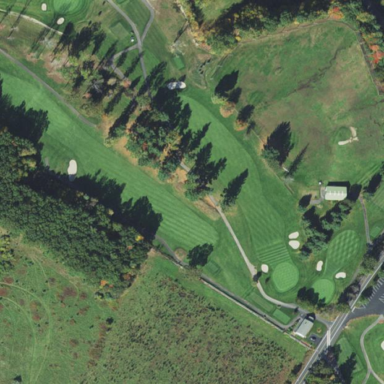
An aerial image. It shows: Grassy area designated as golf fairway.